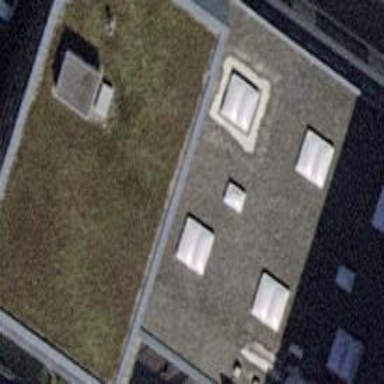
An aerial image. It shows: Office building.